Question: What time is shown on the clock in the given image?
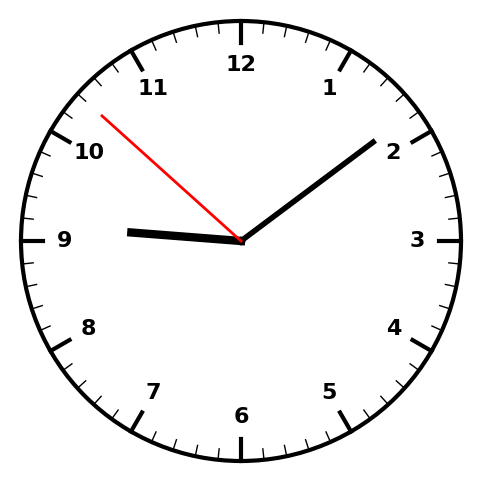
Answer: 09:08:52